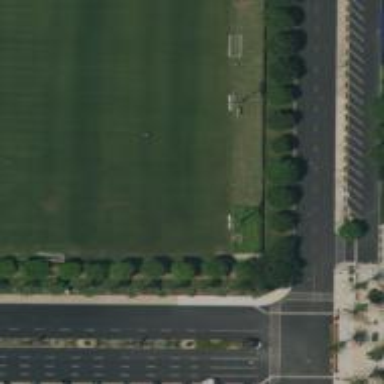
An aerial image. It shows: Soccer pitch for leisureland activities.